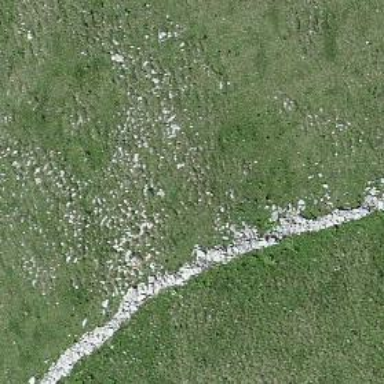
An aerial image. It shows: Wall made of dry stone.